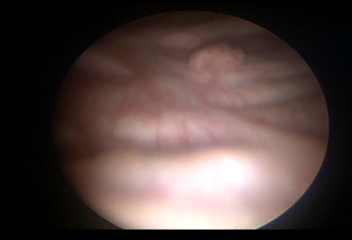
Modality: WLC
Class: Malignant
Subclass: LowGradePapillary
Lesion: L1
Stage: Ta
Morphology: Papillary
Bladder cancer association: Yes
Annotated structures: Tumor